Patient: sex F, age 54
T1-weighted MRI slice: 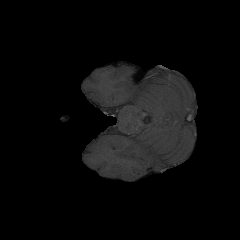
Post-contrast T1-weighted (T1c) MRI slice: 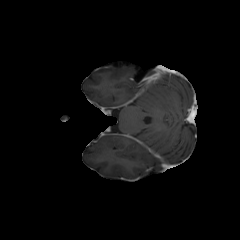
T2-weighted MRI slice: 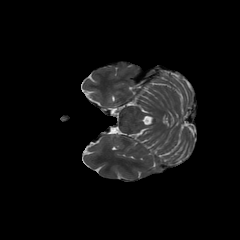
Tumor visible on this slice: no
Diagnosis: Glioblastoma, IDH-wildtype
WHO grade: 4